Field crop: maize
Growth stage: 2
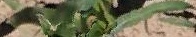
Species: maize